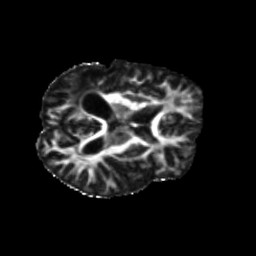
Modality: FA
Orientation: axial
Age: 58
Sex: female
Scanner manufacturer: siemens
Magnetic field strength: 3 T
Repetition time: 5.25 s
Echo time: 0.08 s